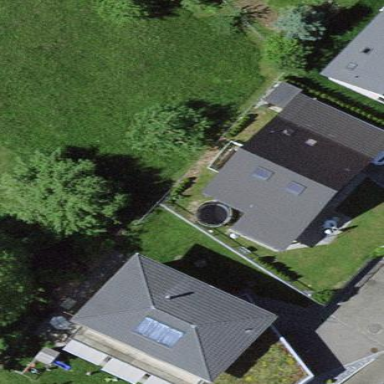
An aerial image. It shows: Simple and straightforward house.